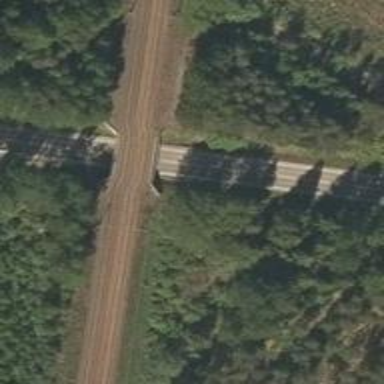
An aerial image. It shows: Railway bridge with electrified contact lines.